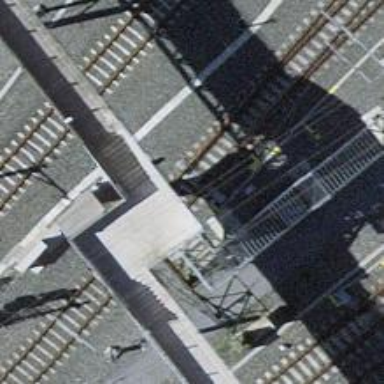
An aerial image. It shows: Railway switch.